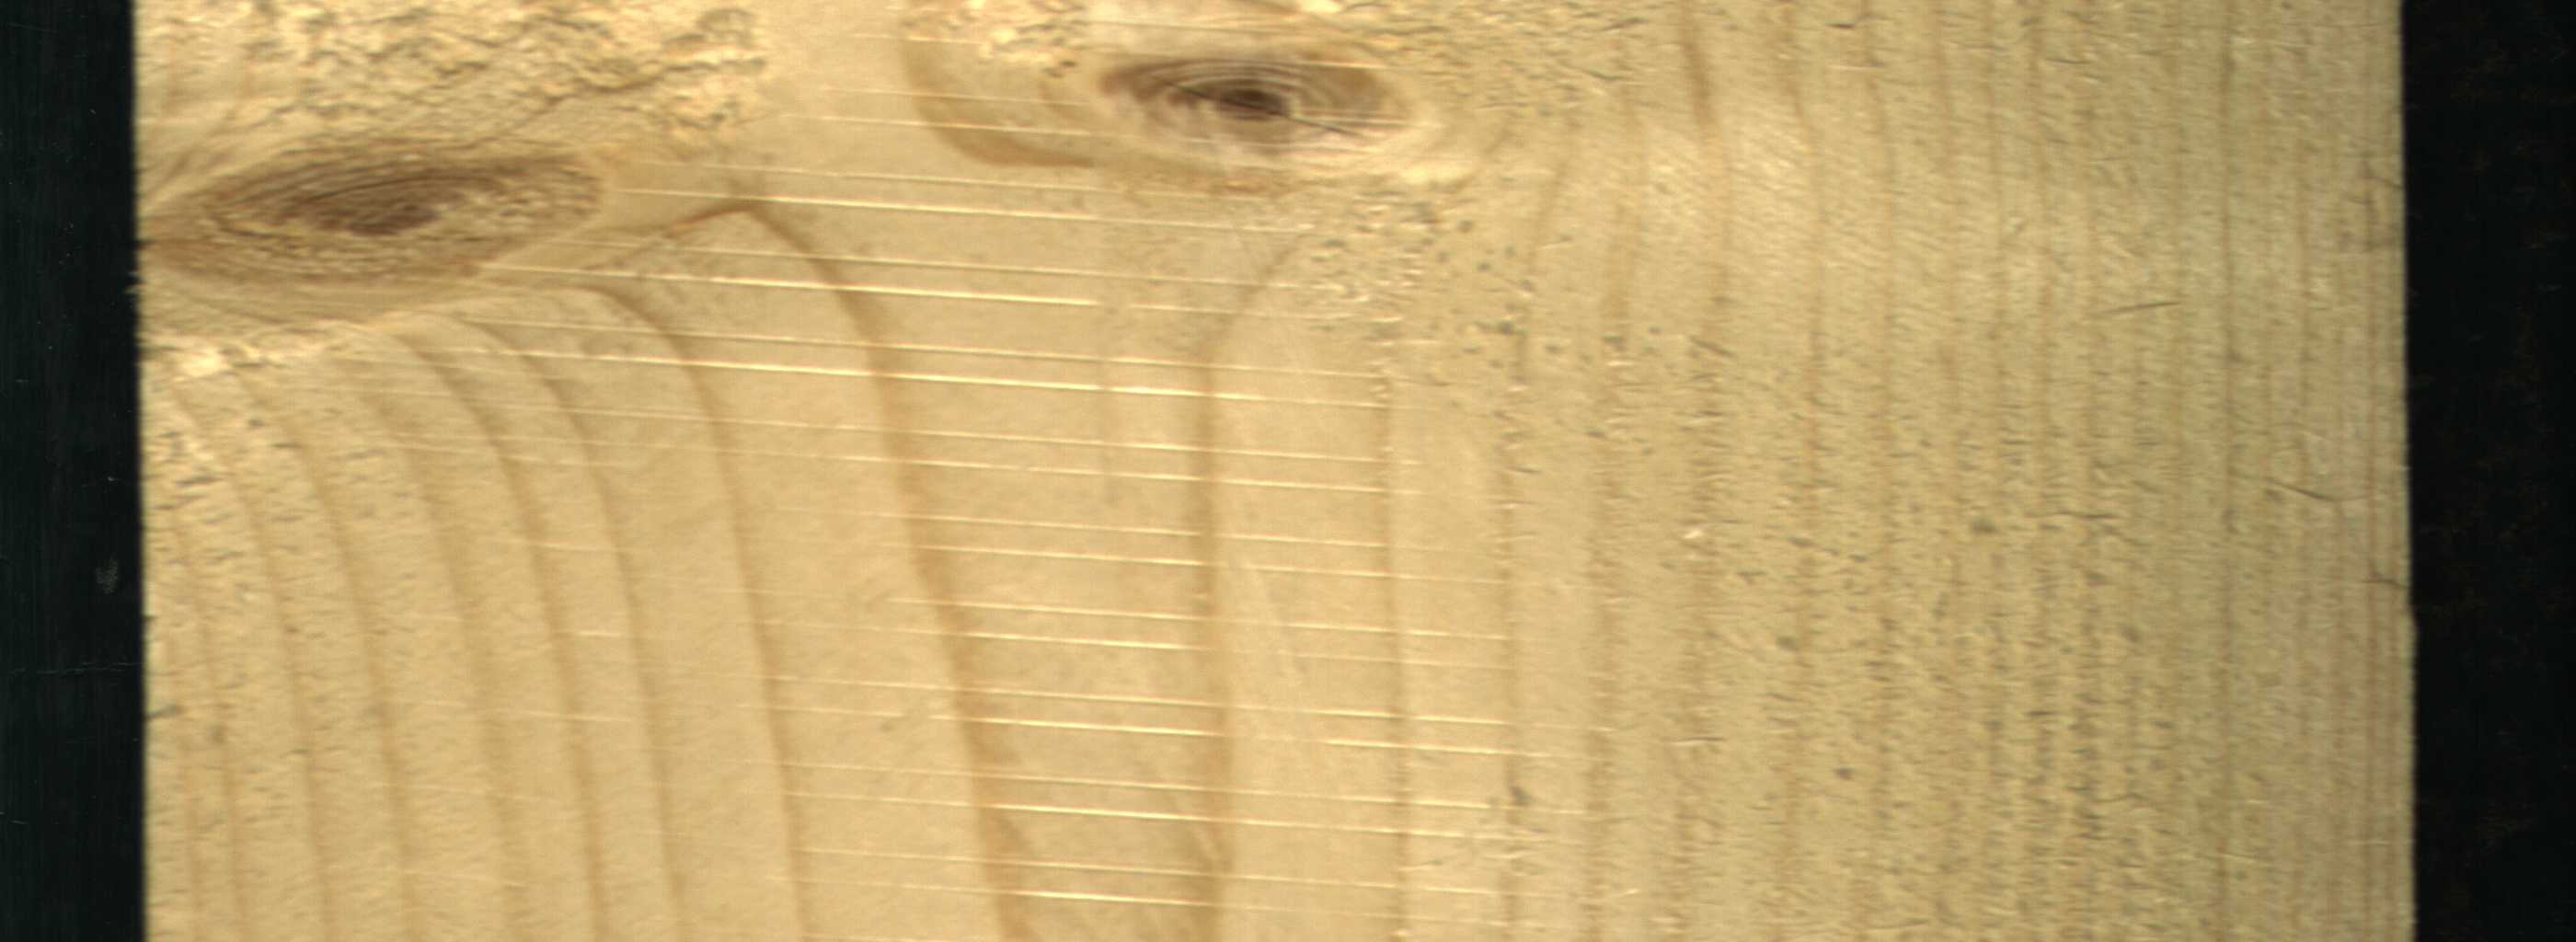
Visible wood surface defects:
Live_Knot
Live_Knot